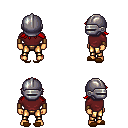
a pixel art fantasy rpg character, male body template, human, tanned skin, maroon long-sleeve shirt, gold greaves, red loose hair, metal helm, leather bracers, brown slippers, four views (front, back, left, right), 2x2 character sprite sheet, small pixel art, hard edges, no anti-aliasing